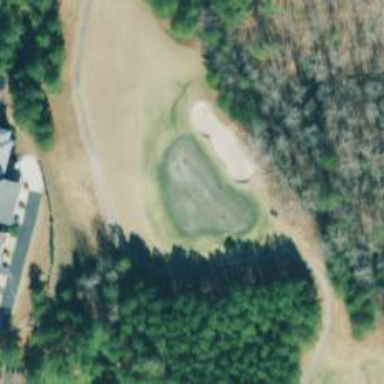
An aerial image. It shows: Golf hole.